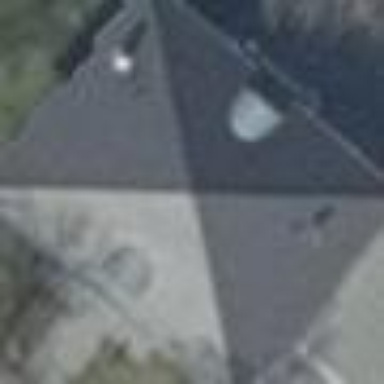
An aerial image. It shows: Detached building with pyramidal roof shape.